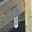
Label: 1